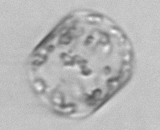
Label: Lauderia_annulata